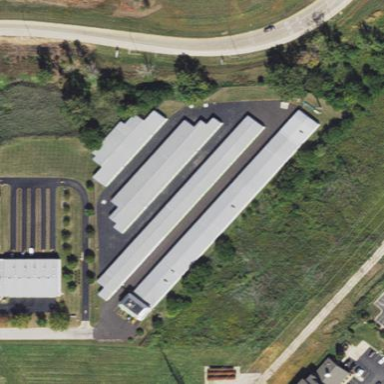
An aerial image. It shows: Storage rental shop located in building.